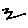
Label: zigzag